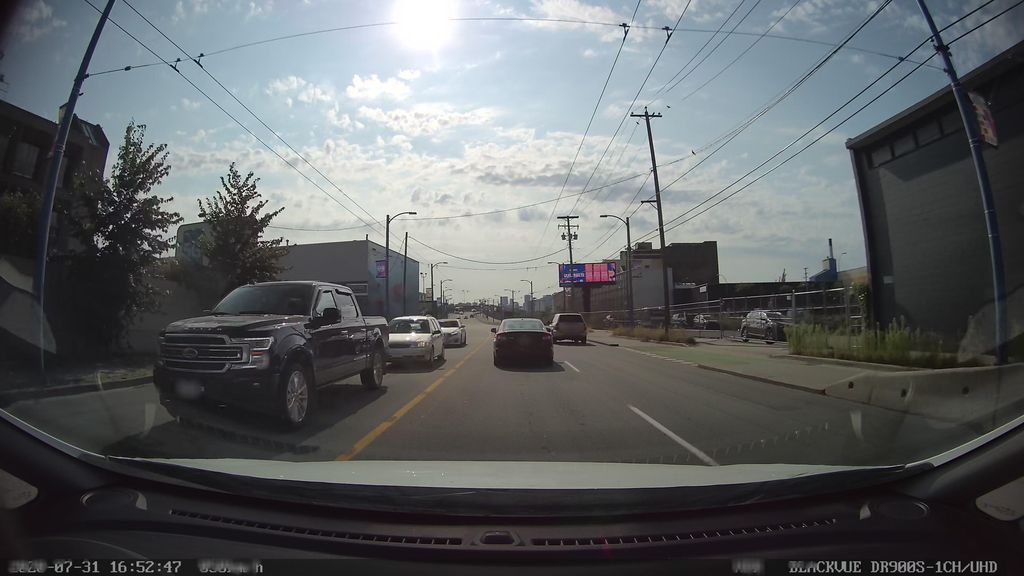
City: vancouver